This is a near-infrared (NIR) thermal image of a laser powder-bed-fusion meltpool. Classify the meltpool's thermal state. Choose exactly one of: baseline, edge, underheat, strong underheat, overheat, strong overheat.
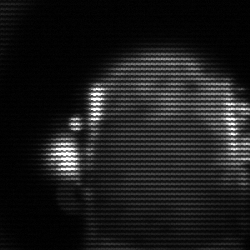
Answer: baseline